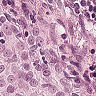
Metastatic tissue present: yes